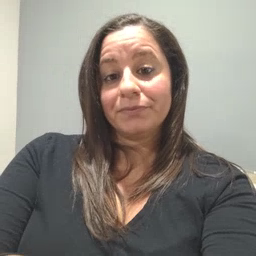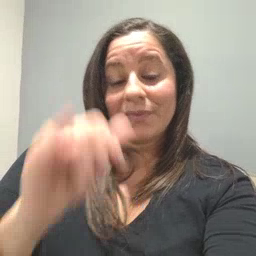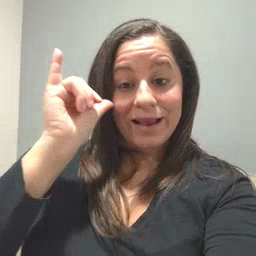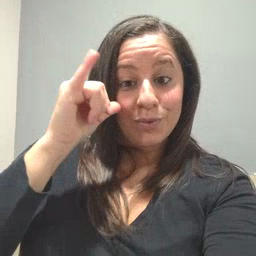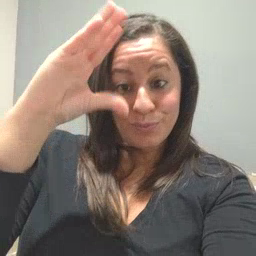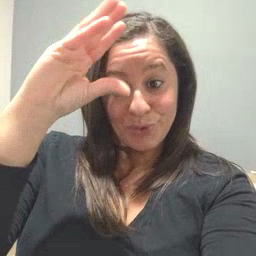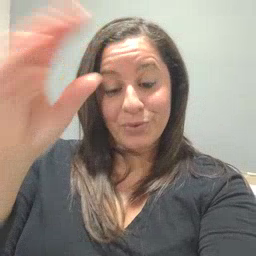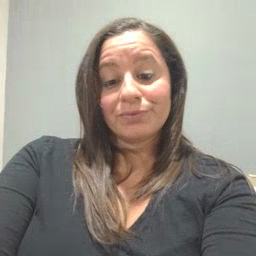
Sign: cowboy